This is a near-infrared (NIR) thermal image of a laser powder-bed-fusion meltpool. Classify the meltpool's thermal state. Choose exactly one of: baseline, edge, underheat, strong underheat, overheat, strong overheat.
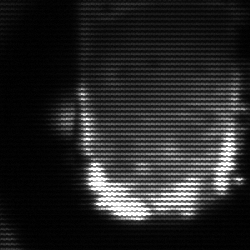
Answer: baseline